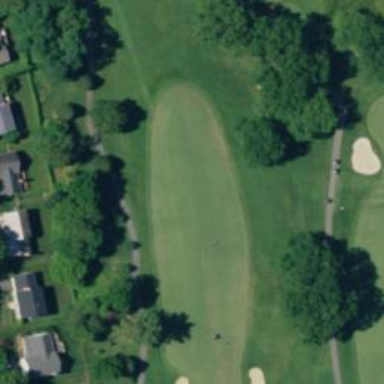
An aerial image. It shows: Golf hole.